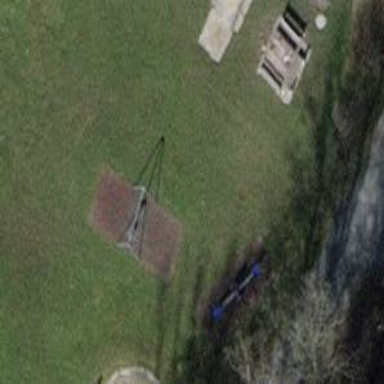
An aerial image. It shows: Playground area for leisure land.